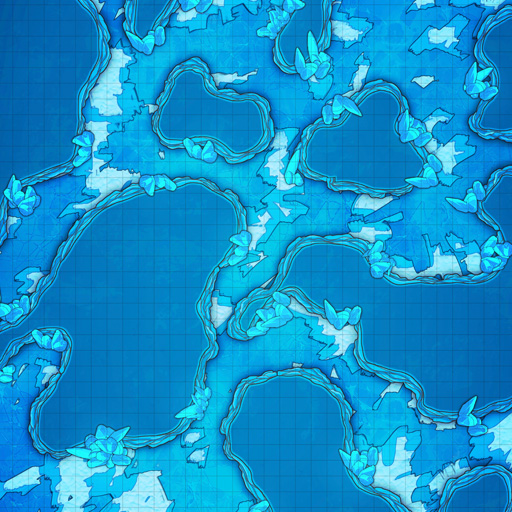
A D&D Grid Map interior cave ice crystals (Ice Cave Tunnels Map)